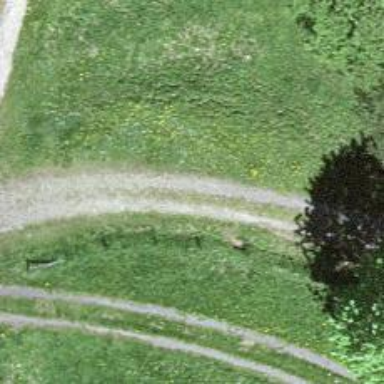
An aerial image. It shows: Gravel track with grade 2 quality.